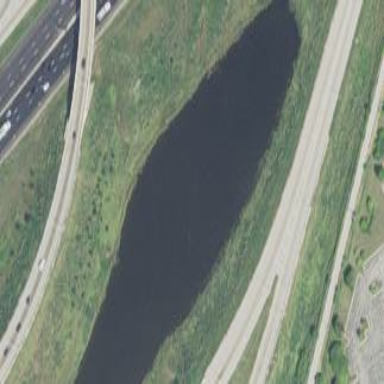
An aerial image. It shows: Reservoir of water.